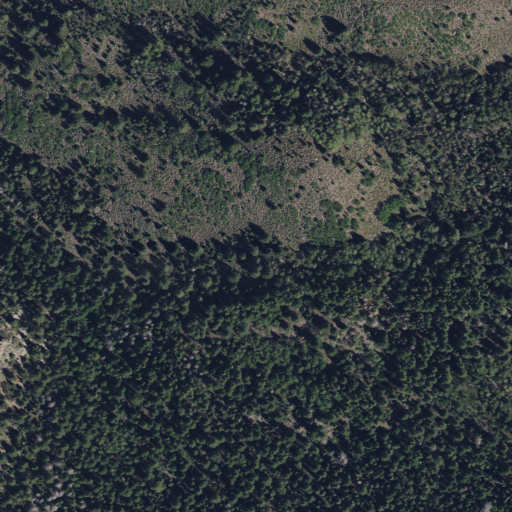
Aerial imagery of valley in Utah named Anderson Canyon containing evergreen forest, mixed forest, and deciduous forest